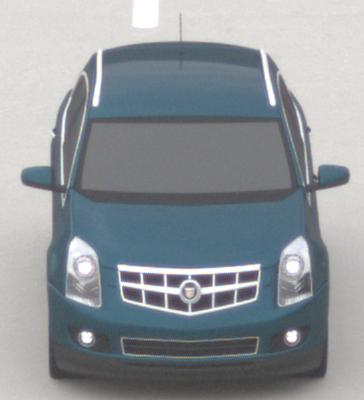
Make: Cadillac
Model: SRX 3.0 V6
Detailed model: SRX (II)
Model produced from: 2010/12
Model produced until: 2012/01
Doors: 5
Color: blue
Road condition: dry road
Daytime: morning or afternoon
Contrast: low contrast